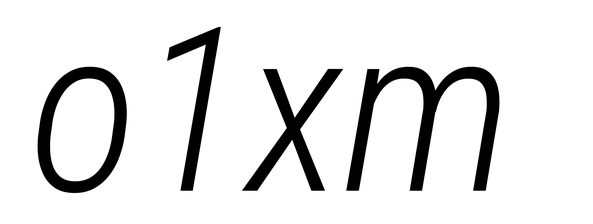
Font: Roboto-Italic_Condensed_Light_Italic